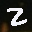
Label: 2